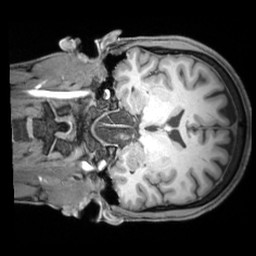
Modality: T1w
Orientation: coronal
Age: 37
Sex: male
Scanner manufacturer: siemens
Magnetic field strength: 3 T
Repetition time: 1.97 s
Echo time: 0.00206 s